Question: Ok so I have followed several tutorials about how to submit a form using Ajax.BeginForm() notation. Everything seems pretty straightforward. However, what I am noticing (as evident by the screenshots below), is that despite using ajax, it still redirects to display the result instead of replacing the content of the div. Why is this?
For reference, I've been following: <URL>
'''
@Html.ValidationSummary(true)
@using (Ajax.BeginForm("Create", "Role", new AjaxOptions(){
InsertionMode = InsertionMode.Replace,
UpdateTargetId = "RoleCreateResult",
HttpMethod = "POST"
}))
{
@Html.AntiForgeryToken()
<fieldset>
<div class="form-group">
<label class="col-md-2 control-label">Name</label>
<div class="col-md-10">
<input type="text" class="form-control" id="RoleName" name="RoleName" data-val-required="The Role name field is required." data-val="true" />
</div>
</div>
<div class="form-group">
<div class="col-md-offset-2 col-md-10">
<input type="submit" id="CreateRoleSubmit" class="btn btn-default" value="Save" />
</div>
</div>
</fieldset>
}
<div id="RoleCreateResult"></div>
'''
'''
//
// POST: /Role/Create
[HttpPost]
public ActionResult Create(FormCollection collection)
{
try
{
var roleManager = new RoleManager<Microsoft.AspNet.Identity.EntityFramework.IdentityRole>(new RoleStore<IdentityRole>(new ApplicationDbContext()));
if (roleManager.RoleExists(collection["RoleName"]))
{
return Json("Role " + collection["RoleName"] + " already exists.", JsonRequestBehavior.DenyGet);
}
else
{
var role = new IdentityRole();
role.Name = collection["RoleName"];
roleManager.Create(role);
return Json("Role " + collection["RoleName"] + " created successfully.",JsonRequestBehavior.DenyGet);
}
}
catch (Exception ex)
{
return Json("Error occured: " + ex.Message, JsonRequestBehavior.DenyGet);
}
}
'''
'''
<form id="form0" method="post" data-ajax-update="#RoleCreateResult" data-ajax-mode="replace" data-ajax-method="POST" data-ajax="true" action="/Role/Create">
<input type="hidden" value="N2laLUmcoQ2yvbKwK40Sd6z1f56aZ2w_v0SQ-WfOcgCGnFaSAVNCkfjYatyU...E-NxRPPMueFOW4r-SVSpceGZX99iWsjpstd82URv4cRsNqbvf2UnJ0M1VWA2" name="__RequestVerificationToken"></input>
<fieldset>
<div class="form-group"></div>
<div class="form-group">
<div class="col-md-offset-2 col-md-10">
<input id="CreateRoleSubmit" class="btn btn-default" type="submit" value="Save"></input>
</div>
</div>
</fieldset>
</form>
<div id="RoleCreateResult"></div>
'''

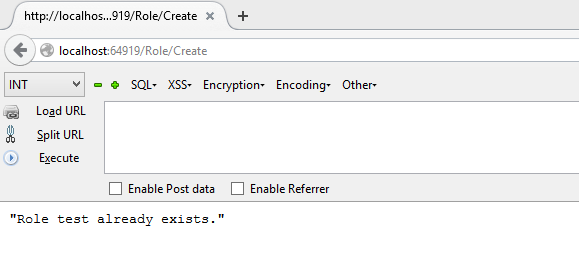
Answer: I would first make sure that your action returns a partial view (without seeing this I can't confirm it does):
'''
public ActionResult Create()
{
return PartialView("Create");
}
'''
Failing that I would make sure that you have all your javascript references to 'jquery' and 'jquery.unobtrusive-ajax' and that they are loading correctly (no 404's):
'''
<script src="@Url.Content("~/Scripts/jquery.unobtrusive-ajax.js")" type="text/javascript"></script>
'''